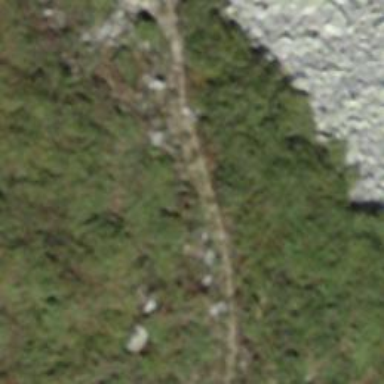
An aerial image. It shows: Path.